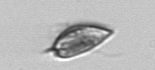
Label: Prorocentrum_triestinum